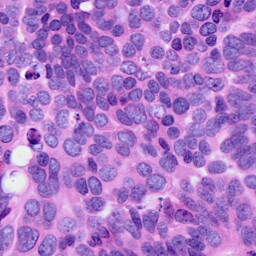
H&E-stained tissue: Ovarian